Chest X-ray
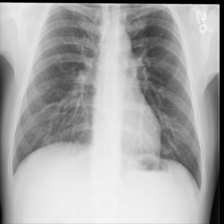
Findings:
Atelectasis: negative
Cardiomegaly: negative
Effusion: negative
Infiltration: negative
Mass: negative
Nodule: negative
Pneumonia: negative
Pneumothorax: negative
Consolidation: negative
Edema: negative
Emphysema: negative
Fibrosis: negative
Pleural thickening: negative
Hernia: negative